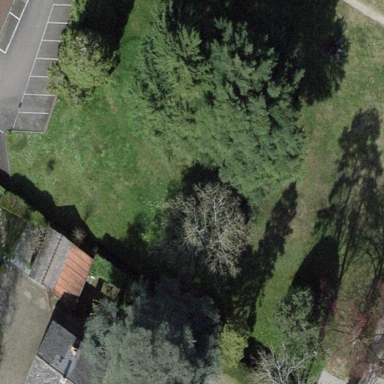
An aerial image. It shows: Park.